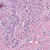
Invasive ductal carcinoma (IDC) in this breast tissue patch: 1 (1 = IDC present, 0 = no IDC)